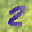
Label: 2